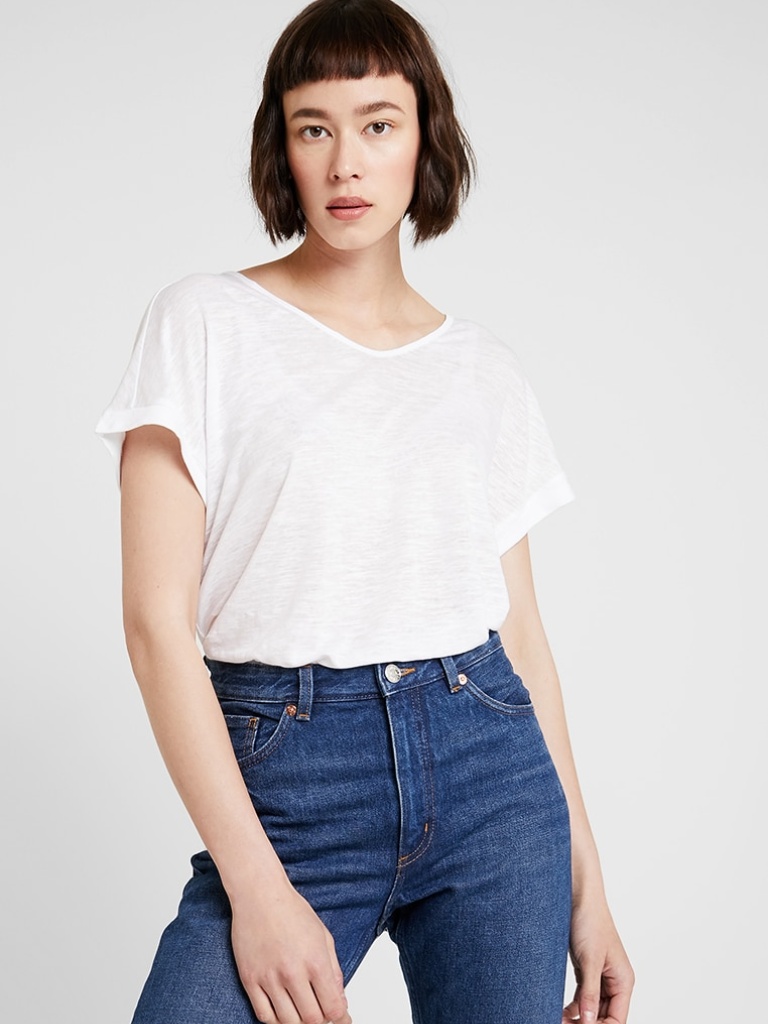
cotton relaxed short sleeve hip length Fully Tucked in v-neck t-shirt